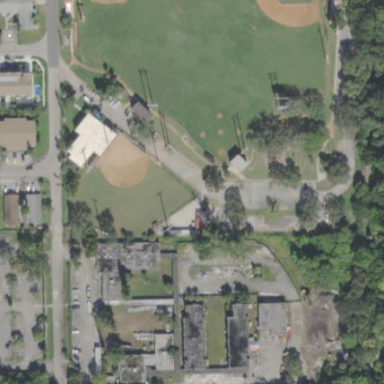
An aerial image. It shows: Softball pitch for leisure land activities.